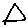
Label: triangle